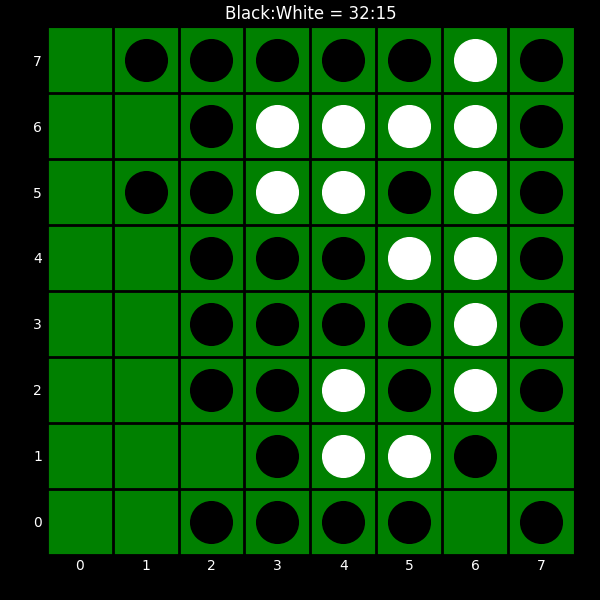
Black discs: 32
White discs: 15